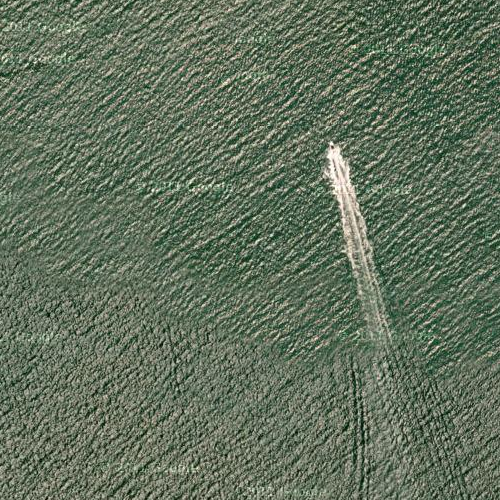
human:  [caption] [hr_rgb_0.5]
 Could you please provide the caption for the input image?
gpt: This is a part of deep green sparkling sea .

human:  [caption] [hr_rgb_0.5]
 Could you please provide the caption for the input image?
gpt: A part of ocean with deep green waters .

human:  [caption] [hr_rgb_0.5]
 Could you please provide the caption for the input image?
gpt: This is a part of ocean with deep green water .

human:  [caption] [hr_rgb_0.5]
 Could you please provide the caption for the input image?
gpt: This is a part of deep green sparkling sea .

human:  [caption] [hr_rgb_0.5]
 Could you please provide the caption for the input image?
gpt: This is a part of ocean with deep green water shining .